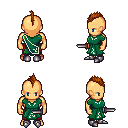
a pixel art fantasy rpg character, male body template, human, tanned skin, sash dress, red pants, brunette mohawk hairstyle, metal boots, dagger, four views (front, back, left, right), 2x2 character sprite sheet, small pixel art, hard edges, no anti-aliasing